Question: I am trying to make color picker by reading pixel of imageview. Right now I have one imageview in the background and retrieving pixel color from it.
But now i am looking to shift my UI like this, so need help in how should I make this UI

Here's what I thought this will loo like
UIView->n no of. Imageview and arrow will be on top of it.
But then there are few things that I am not sure how will I do it
1. I have to keep some color unlock as level is crossed colors will get unlock
2. knob should not go outside the bound
3. I have to retrieve the color from the edge of the arrow so that I get the proper pixel value
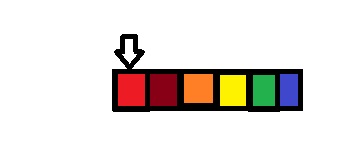
Answer: Here is my suggestion to how to deal with this,
Create a list of images and the color values for each of those in a
NSDictionary like,
'''
NSDictionary *colors = @{[UIColor redColor]: [UIImage imageNamed:@"red"], [UIColor greenColor]: [UIImage imageNamed:@"green"], [UIColor yellowColor: [UIImage imageNamed:@"green"]]}
'''
Then create the imageview and add the images to the view and add tap gesture recognizer to each of the imageViews;
'''
UIView *parentView = self.parentView;
CGFloat knobHeight = 20;
CGFloat colorViewHeight = 20;
CGFloat colorViewWidht = 20;
int index = 0;
for(UIColor *color in colors){
CGRect frame = CGRectMake(index * colorViewWidth, knobHeight, colorViewWidth, colorViewHeight);
UIImageView *imageView = [[UIImageView alloc] initWithFrame: frame];
imageView.image = colors[color];
[parentView addSubView:imageView];
UITapGestureRecognizer *tapGestureRecognizer = [UITapGestureRecognizer alloc] initWithTarget: self selector:@selector(tappedImage:)];
imageView.userInteractionEnabled = YES;
[imageView addGestureRecognizer: tapGestureRecognizer];
}
'''
Initially add knob to the first imageView;
'''
UIImageView *firstImageView = [[parentView subView] firstObject];
CGRect knobFrame = CGRectMake (CGRectGetMidX(firstImageView.frame) - knobWidth / 2, 0, knobWidth, knobHeight);
UIImageView *knobImageView = [[UIImageView alloc] initWithFrame:knobFrame];
[parentView addSubview: knobImageView];
'''
Then, in the tap selector you could animate the knob change as;
'''
- (void)tappedImage:(UITapGestureRecognizer*)tap{
UIImageView *tappedImageView = tap.view;
CGRect newKnobFrame = CGRectMake((CGRectGetMidX(tappedImageView.frame) - knobWidth / 2, 0 , knobWidth, knobHeight);
[UIView animateWithDuration:2.0 animations:^{
knobImageView.frame = newKnobFrame;
}];
}
'''
You could also keep track of the color for which you want to lock selection. Then, do not enable the userInteraction for those images and not add the gesture recognizer. You could set alpha value to show that it is not possible to select it.
This code is directly typed, but it should give you the rough idea of how it could work.